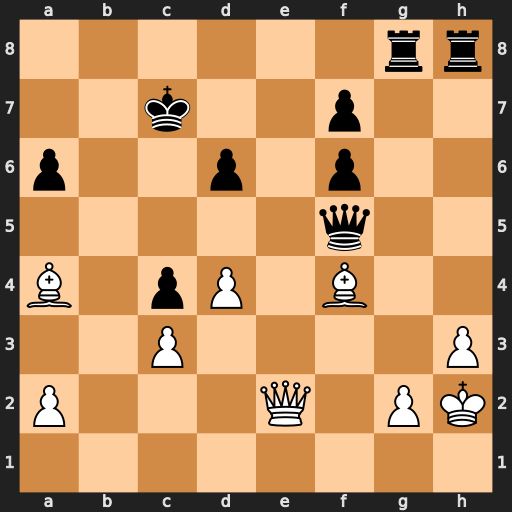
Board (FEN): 6rr/2k2p2/p2p1p2/5q2/B1pP1B2/2P4P/P3Q1PK/8
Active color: w
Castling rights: -
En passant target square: -
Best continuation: Qe7+ Kc8 Qxd6 Qxf4+ Qxf4